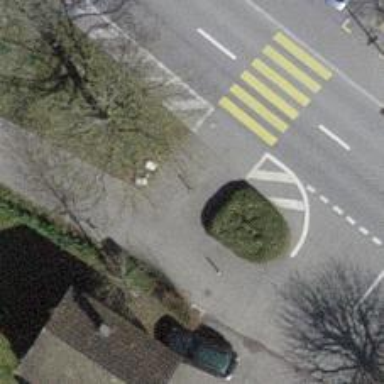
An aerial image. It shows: Bollard.